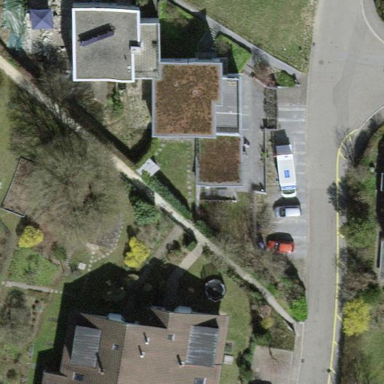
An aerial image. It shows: Building with flat roof.